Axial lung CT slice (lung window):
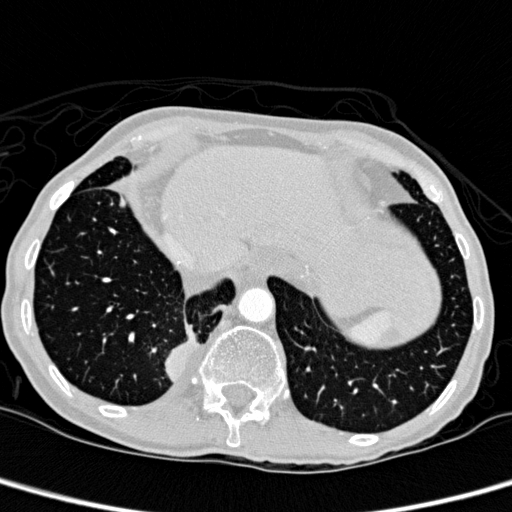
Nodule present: yes
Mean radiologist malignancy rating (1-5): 2.5